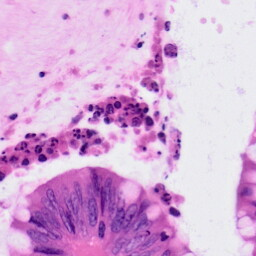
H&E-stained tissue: Colon